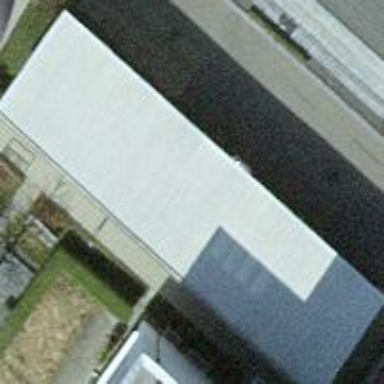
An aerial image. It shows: View of roof of building.